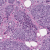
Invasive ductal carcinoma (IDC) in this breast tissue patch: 1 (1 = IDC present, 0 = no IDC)